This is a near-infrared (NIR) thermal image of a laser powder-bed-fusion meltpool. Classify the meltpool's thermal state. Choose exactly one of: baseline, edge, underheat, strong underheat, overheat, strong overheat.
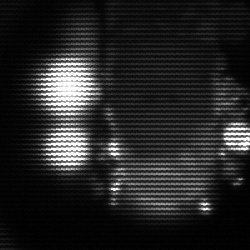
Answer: strong underheat